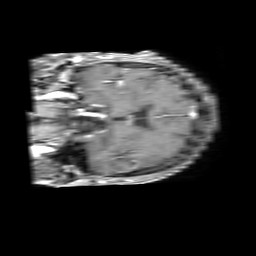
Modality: T1w
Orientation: coronal
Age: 75
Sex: female
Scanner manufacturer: philips
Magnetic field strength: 1.5 T
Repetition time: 0.2038 s
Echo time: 0.001865 s